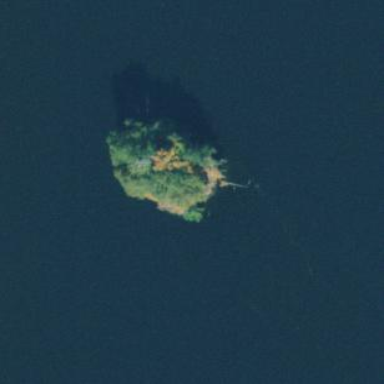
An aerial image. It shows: Island covered with woodland.